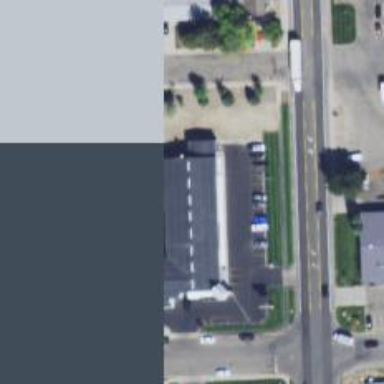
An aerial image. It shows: Car rental service.